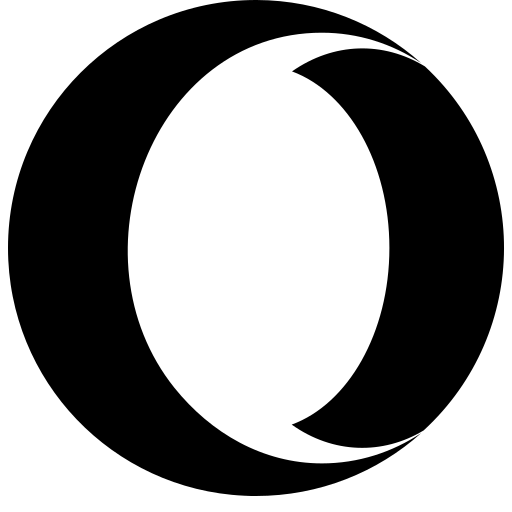
Tags: icon, FontAwesome, fa-icon, brand, opera